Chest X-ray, AP view. Patient: 54 years old, sex F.
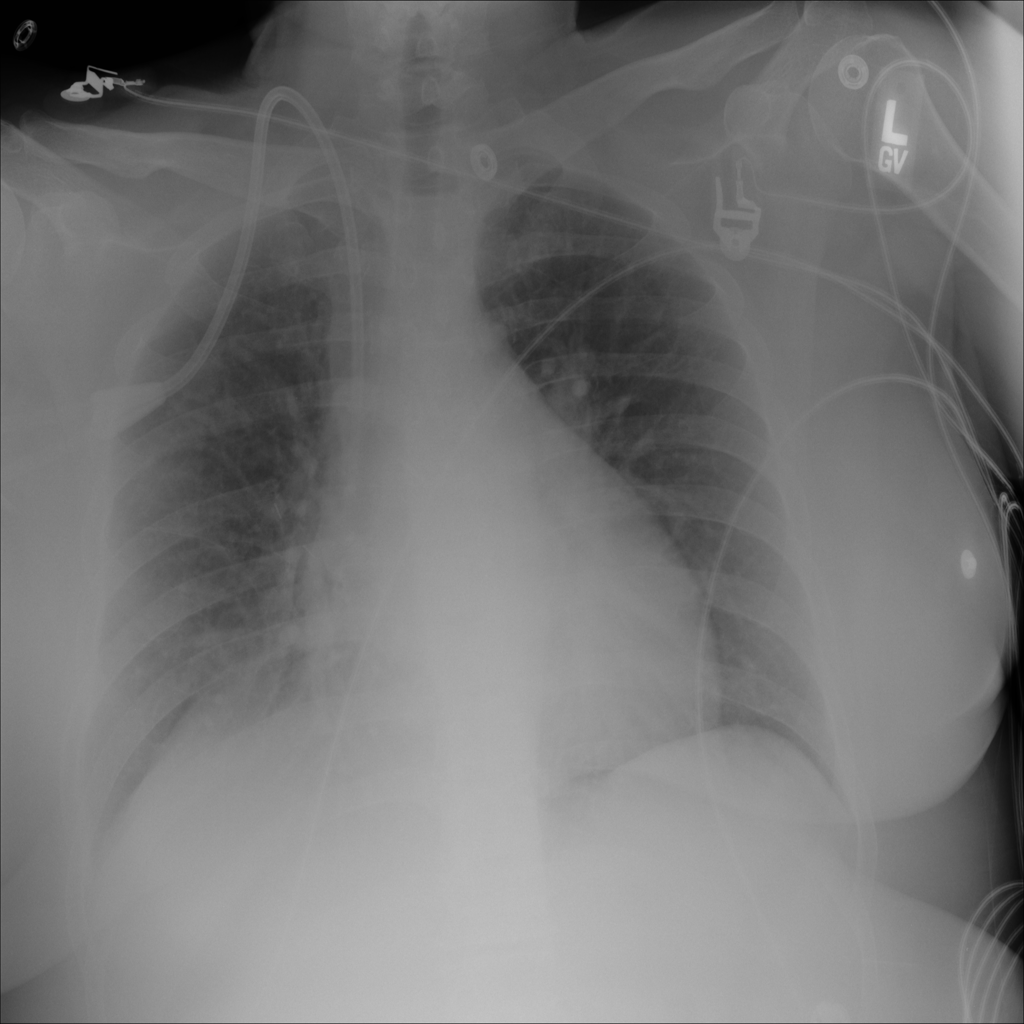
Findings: No Finding